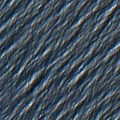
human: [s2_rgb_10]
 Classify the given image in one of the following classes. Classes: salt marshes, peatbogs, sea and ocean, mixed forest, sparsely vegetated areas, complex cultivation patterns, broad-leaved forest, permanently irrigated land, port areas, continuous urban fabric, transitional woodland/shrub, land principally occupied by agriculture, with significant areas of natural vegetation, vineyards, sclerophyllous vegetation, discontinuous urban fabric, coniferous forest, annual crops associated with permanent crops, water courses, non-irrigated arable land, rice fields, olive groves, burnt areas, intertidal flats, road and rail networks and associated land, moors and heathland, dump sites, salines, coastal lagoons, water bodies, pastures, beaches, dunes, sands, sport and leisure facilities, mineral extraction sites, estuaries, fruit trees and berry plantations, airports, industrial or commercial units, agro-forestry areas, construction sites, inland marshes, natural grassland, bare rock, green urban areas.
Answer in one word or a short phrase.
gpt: continuous urban fabric